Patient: sex F, age 54
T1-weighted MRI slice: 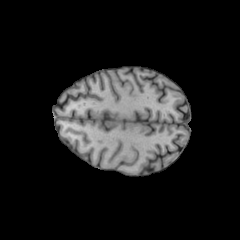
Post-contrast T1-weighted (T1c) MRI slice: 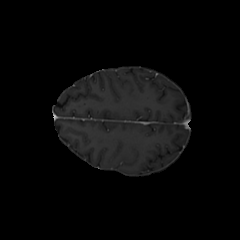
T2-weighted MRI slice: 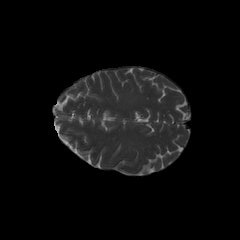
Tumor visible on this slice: no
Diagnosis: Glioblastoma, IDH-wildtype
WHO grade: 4